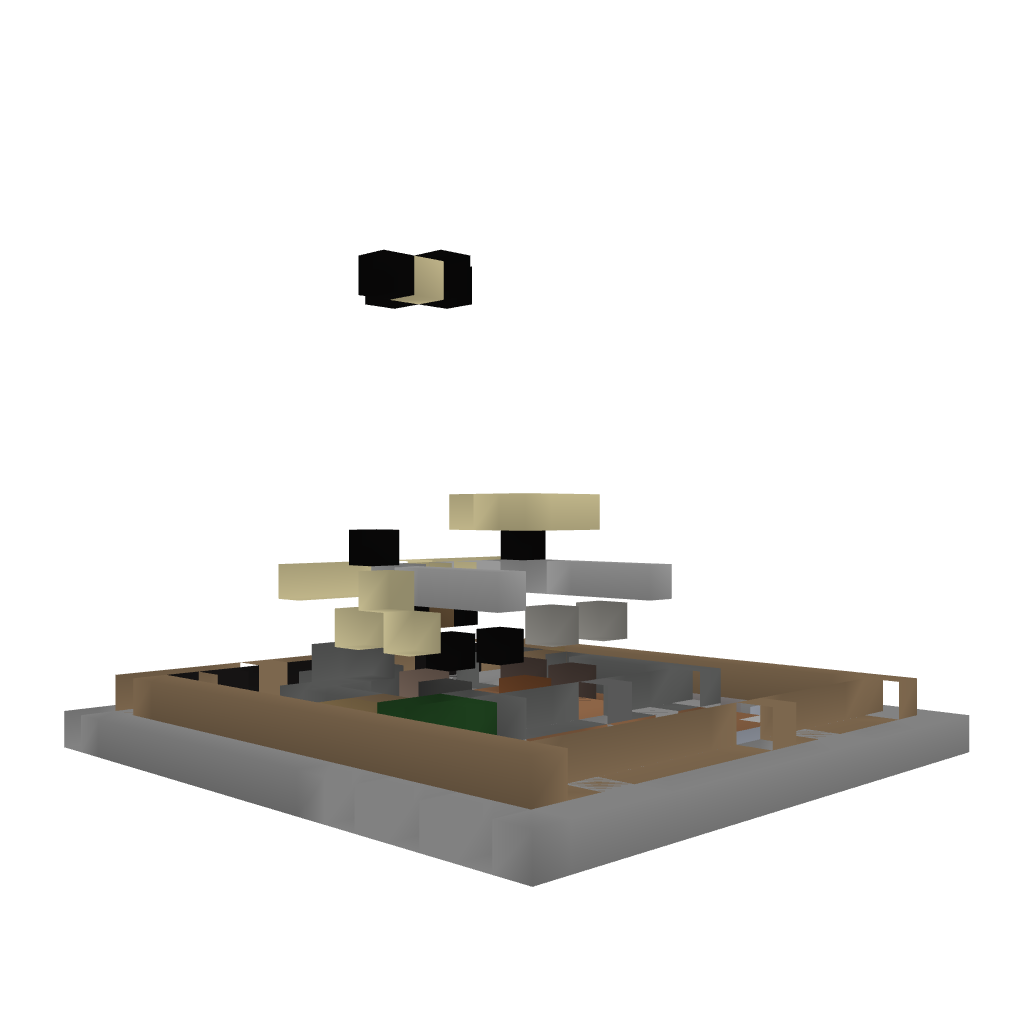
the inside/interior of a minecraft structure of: Norton House 1